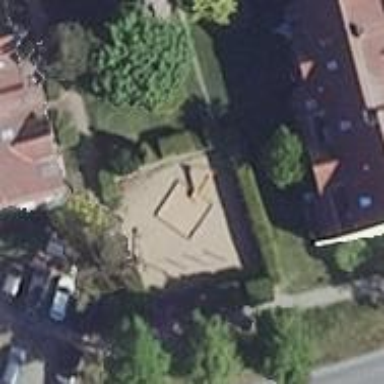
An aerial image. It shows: Playground area for leisure activities on the land.